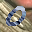
Label: 0